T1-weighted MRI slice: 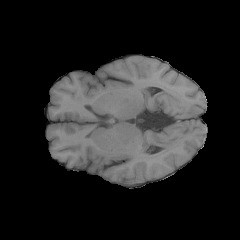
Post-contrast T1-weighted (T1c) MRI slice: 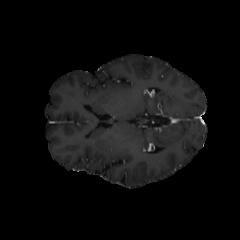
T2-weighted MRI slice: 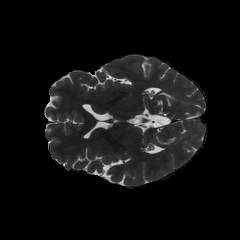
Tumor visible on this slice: no